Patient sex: M
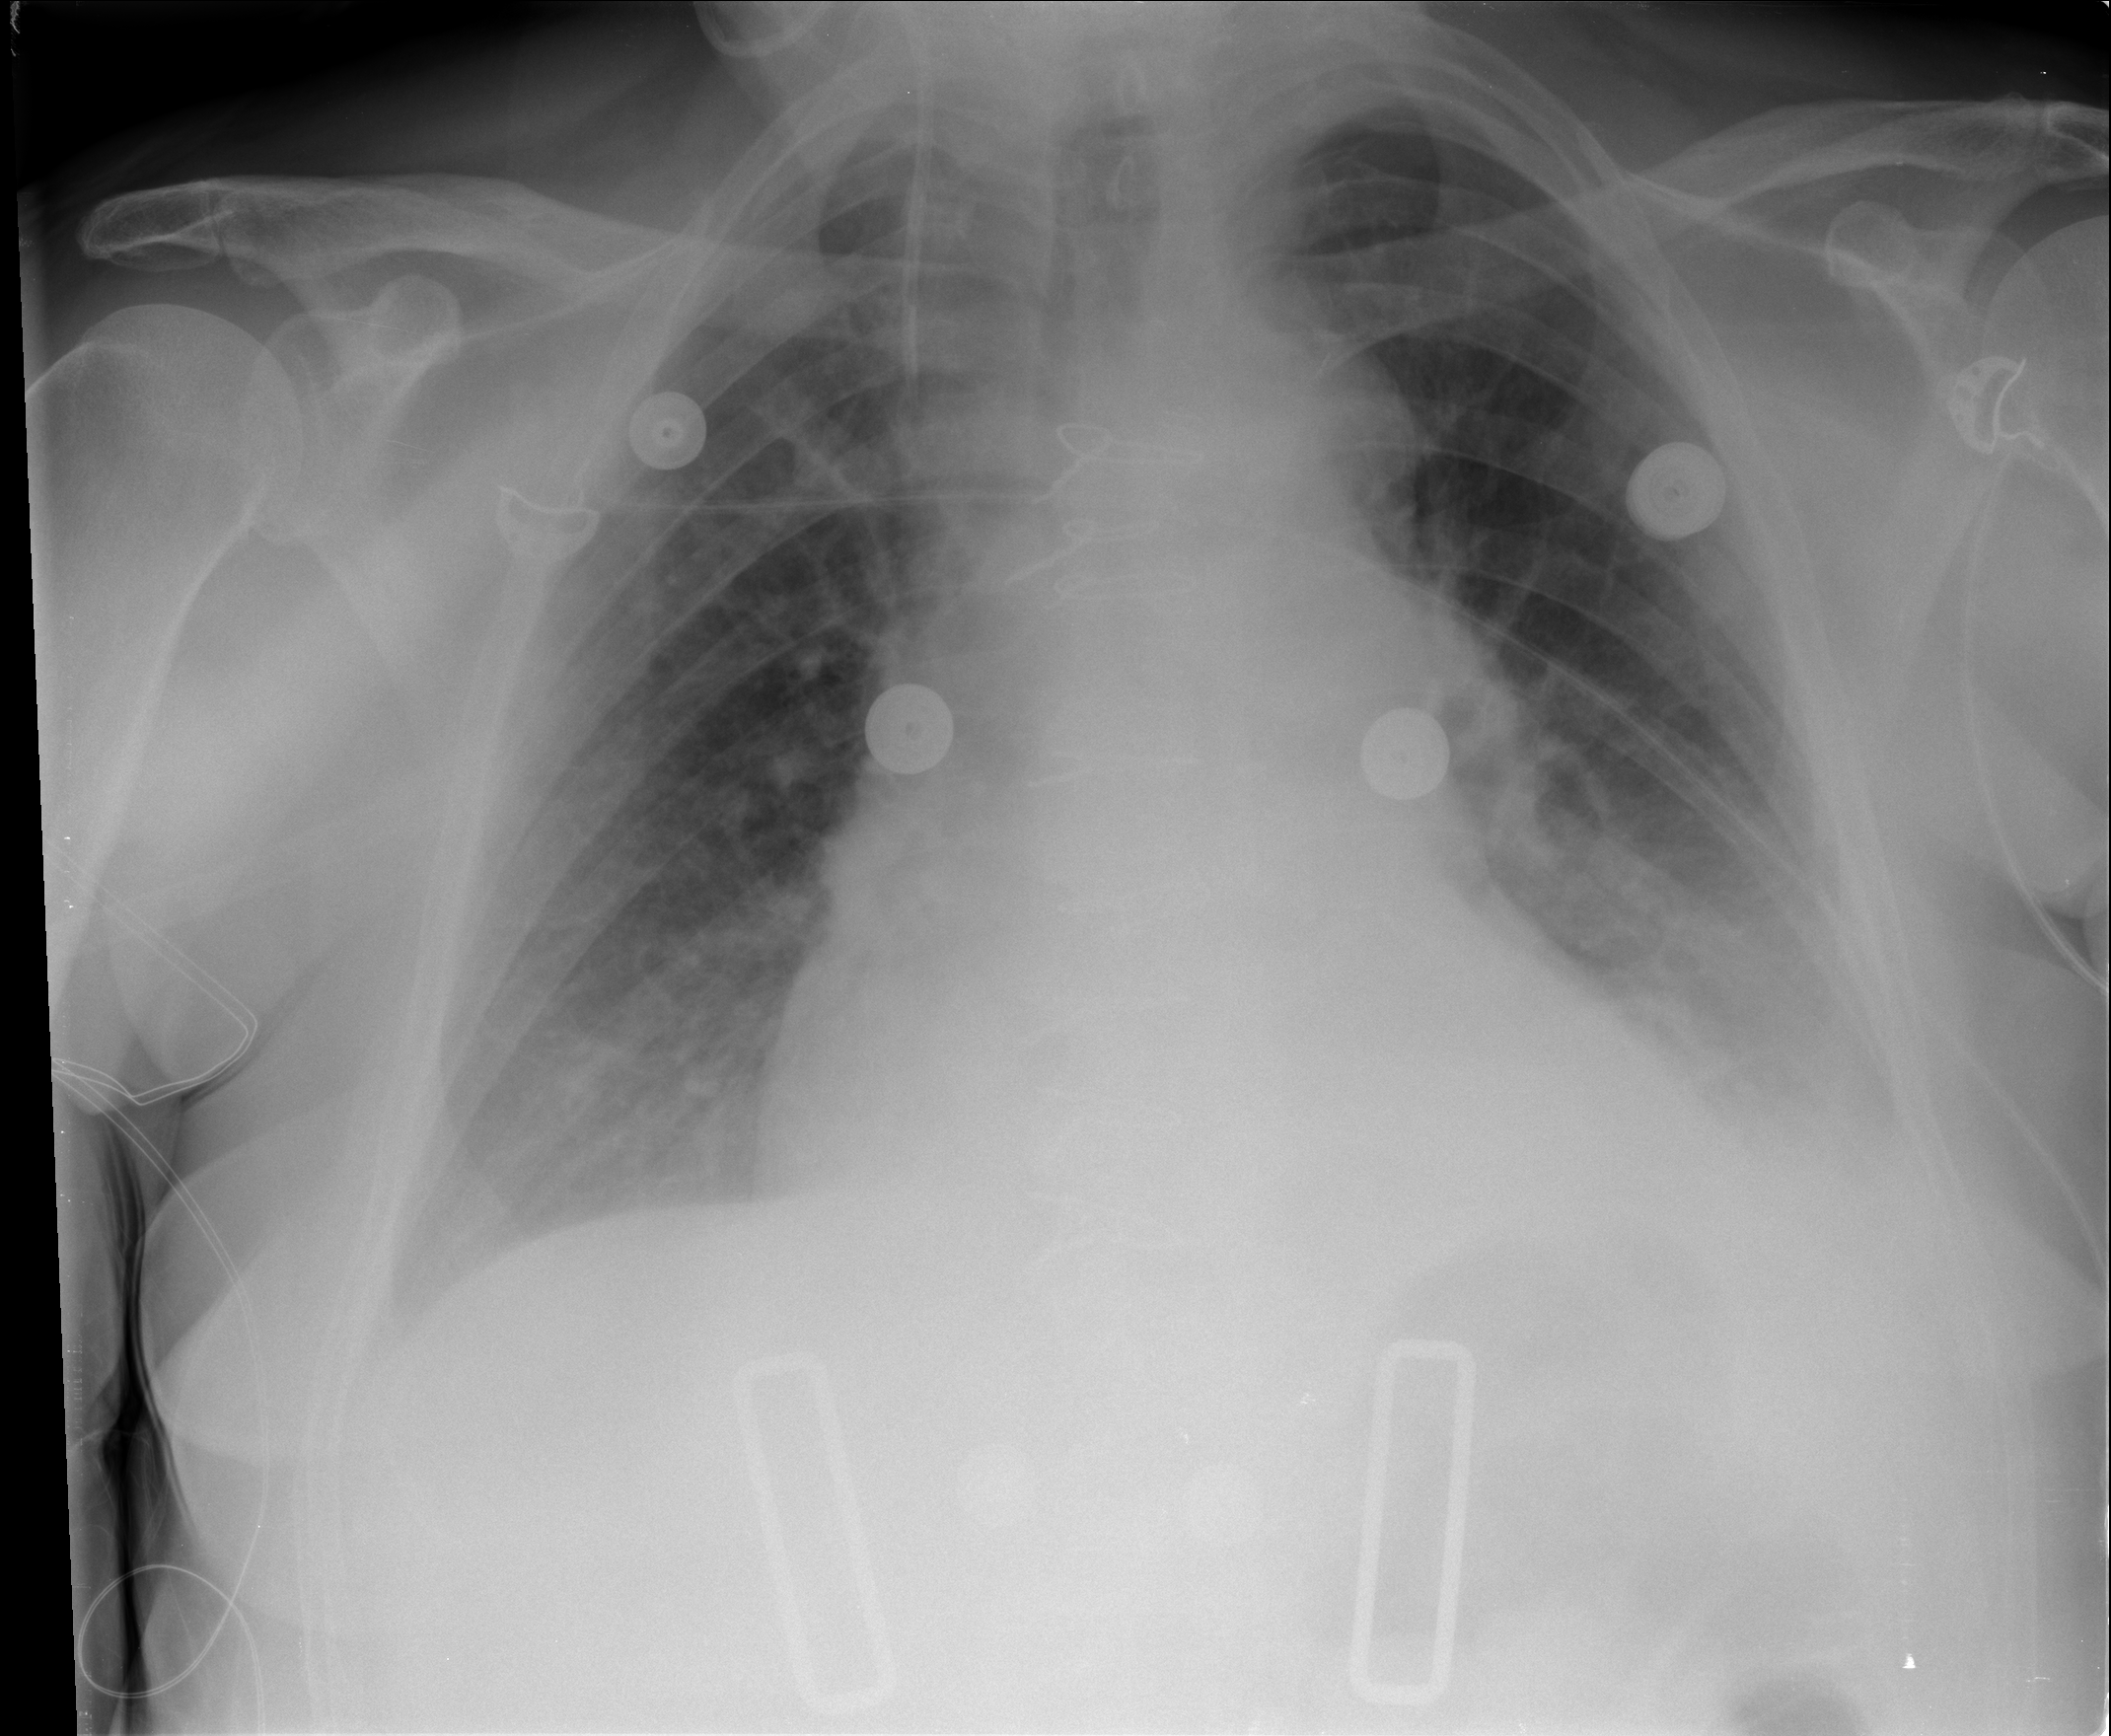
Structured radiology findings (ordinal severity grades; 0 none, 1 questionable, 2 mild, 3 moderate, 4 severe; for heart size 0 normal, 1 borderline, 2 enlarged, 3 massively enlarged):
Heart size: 2
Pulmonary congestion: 2
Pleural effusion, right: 1
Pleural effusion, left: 2
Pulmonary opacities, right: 0
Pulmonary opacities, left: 0
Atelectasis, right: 2
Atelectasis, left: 2